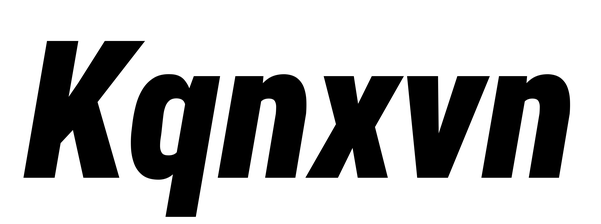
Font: Roboto-Italic_Condensed_Black_Italic